Field crop: maize
Growth stage: 2
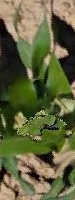
Species: maize